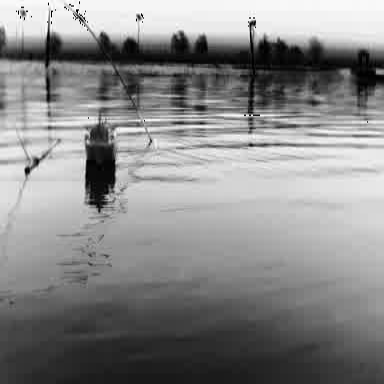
There is a liner in the infrared image.